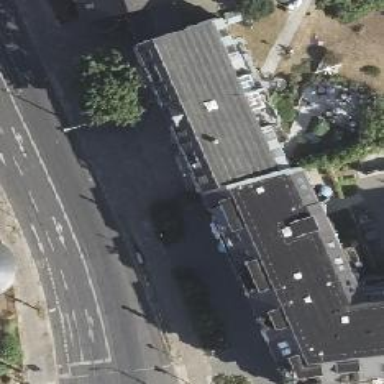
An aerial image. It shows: Cafe.